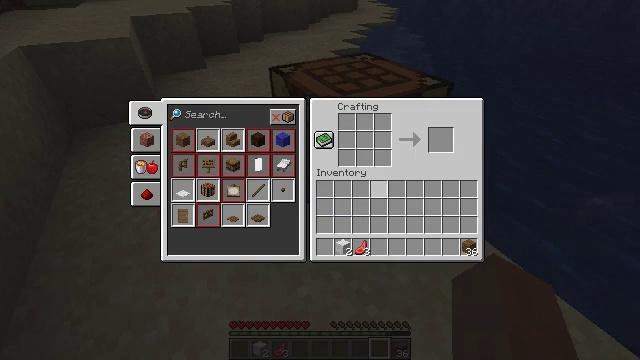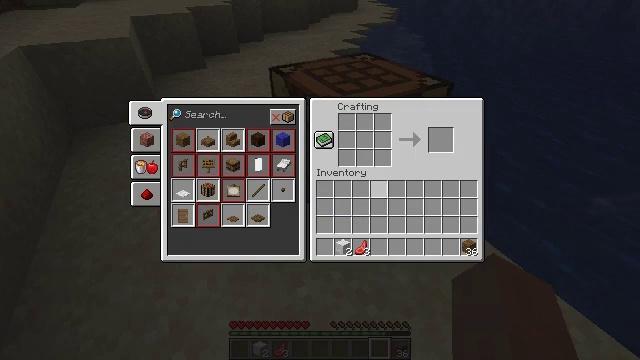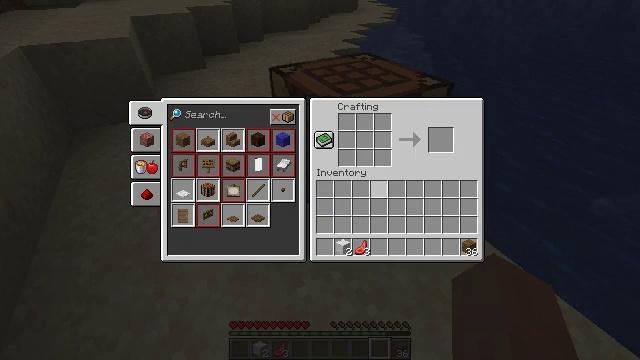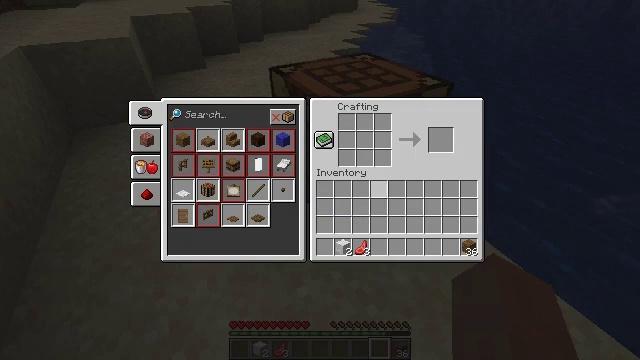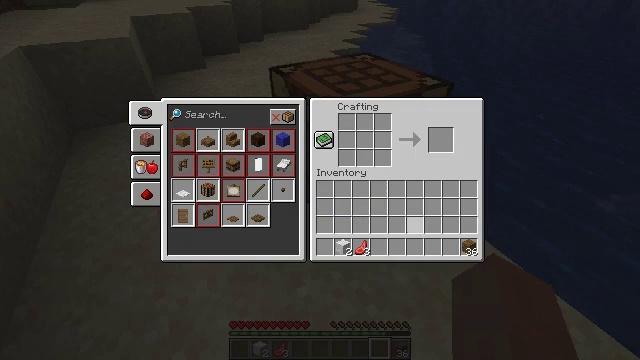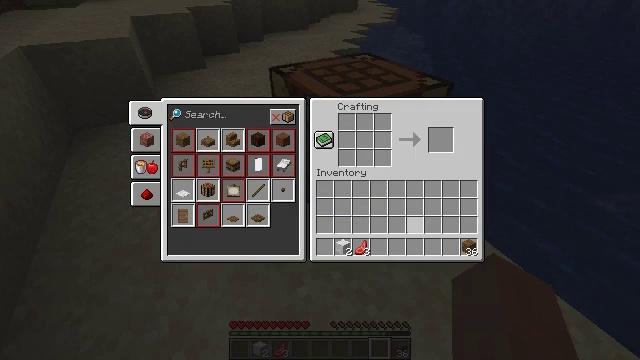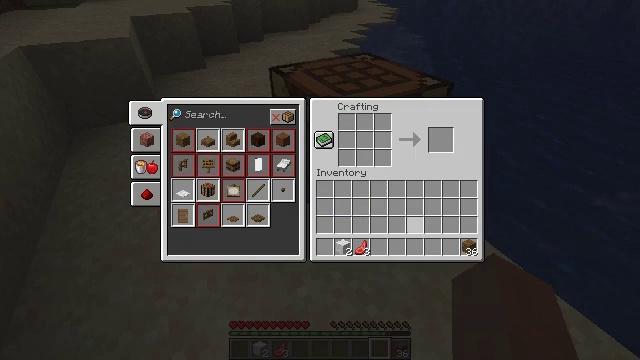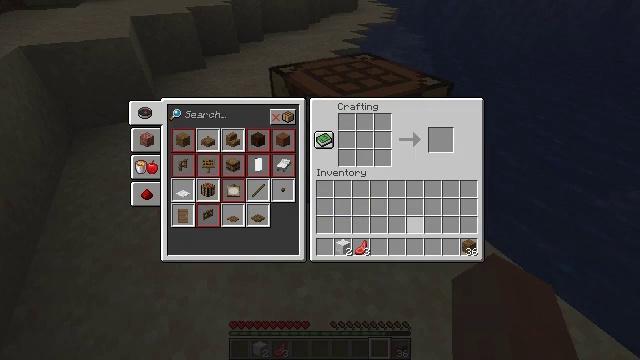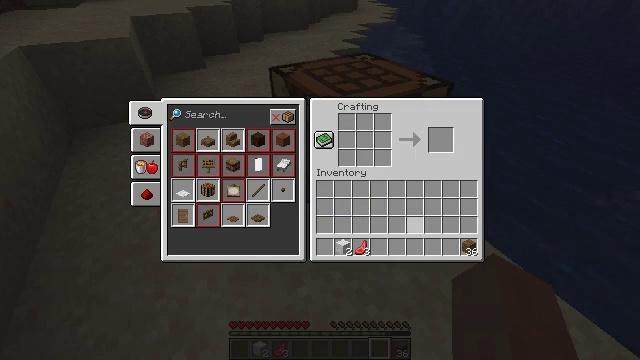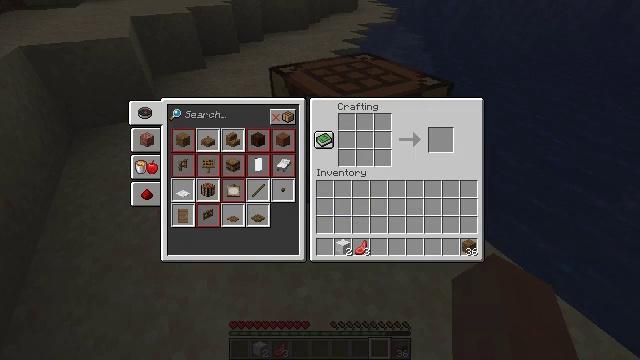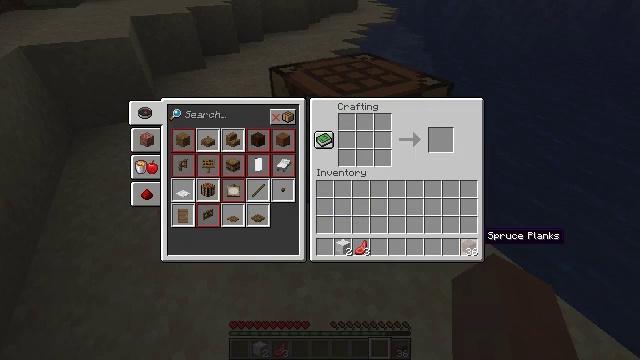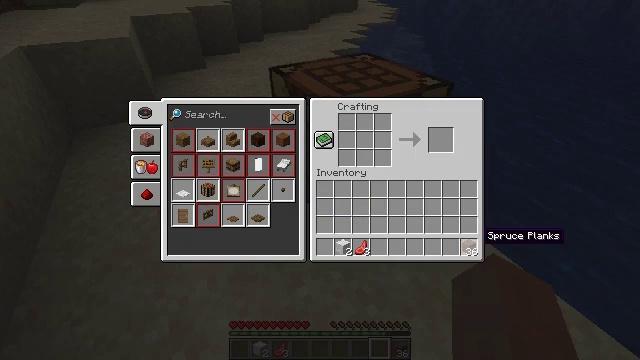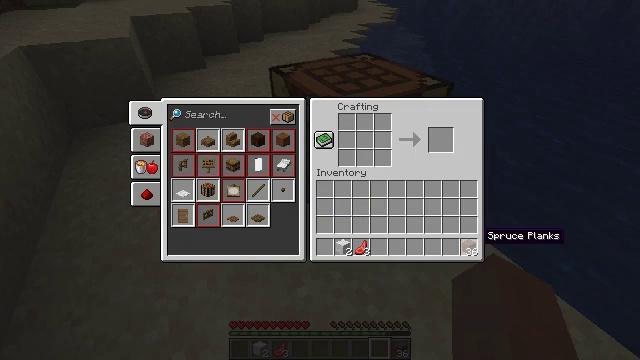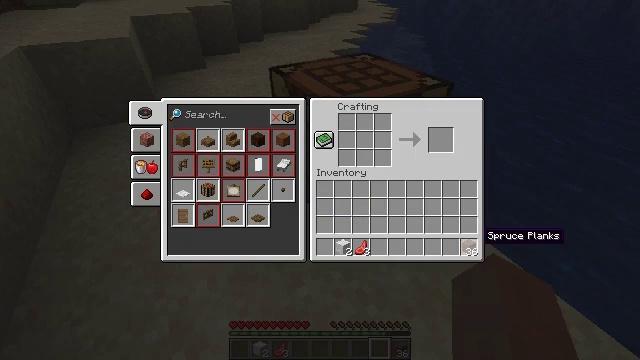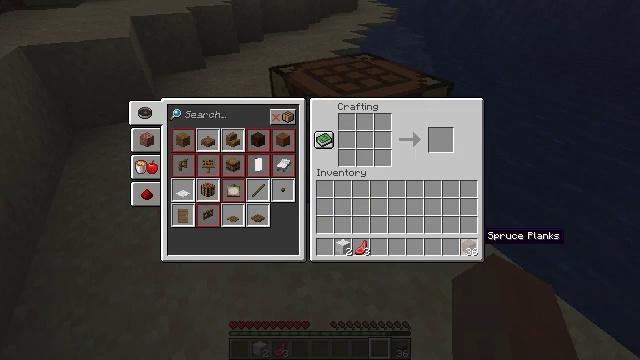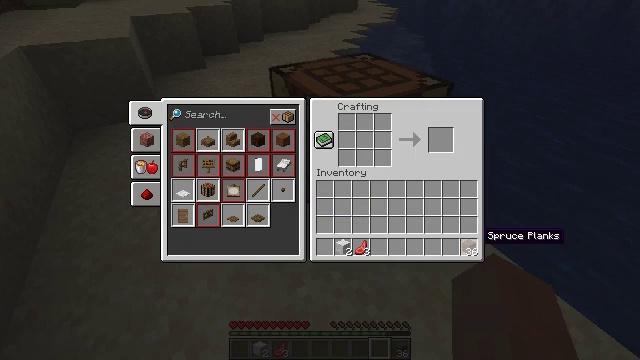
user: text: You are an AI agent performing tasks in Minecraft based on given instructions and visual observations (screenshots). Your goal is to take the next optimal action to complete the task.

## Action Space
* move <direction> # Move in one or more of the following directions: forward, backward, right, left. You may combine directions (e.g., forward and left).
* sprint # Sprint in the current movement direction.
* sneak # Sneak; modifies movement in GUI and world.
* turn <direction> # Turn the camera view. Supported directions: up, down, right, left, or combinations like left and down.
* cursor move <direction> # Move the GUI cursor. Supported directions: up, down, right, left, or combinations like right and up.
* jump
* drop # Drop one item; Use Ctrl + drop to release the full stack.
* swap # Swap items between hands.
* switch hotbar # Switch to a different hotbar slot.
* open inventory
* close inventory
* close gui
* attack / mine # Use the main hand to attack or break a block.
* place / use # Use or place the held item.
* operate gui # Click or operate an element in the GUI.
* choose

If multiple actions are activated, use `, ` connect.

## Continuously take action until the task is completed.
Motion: motion action
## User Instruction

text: Craft a spruce boat.
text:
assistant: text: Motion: no_op
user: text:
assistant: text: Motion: no_op
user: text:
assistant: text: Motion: no_op
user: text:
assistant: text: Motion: cursor move right and down
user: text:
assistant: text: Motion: cursor move right and down
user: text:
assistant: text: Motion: no_op
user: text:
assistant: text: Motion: no_op
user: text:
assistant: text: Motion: no_op
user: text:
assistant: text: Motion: cursor move right and down
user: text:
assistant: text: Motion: cursor move right
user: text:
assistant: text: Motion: no_op
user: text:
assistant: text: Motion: no_op
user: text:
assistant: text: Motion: no_op
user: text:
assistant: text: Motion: no_op
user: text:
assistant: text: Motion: no_op
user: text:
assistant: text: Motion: no_op
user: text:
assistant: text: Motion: operate gui
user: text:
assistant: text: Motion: operate gui
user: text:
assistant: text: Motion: cursor move left and up, operate gui
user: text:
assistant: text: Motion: cursor move left and up
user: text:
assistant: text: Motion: cursor move left and up
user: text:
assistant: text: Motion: no_op
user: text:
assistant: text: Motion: no_op
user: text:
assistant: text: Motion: no_op
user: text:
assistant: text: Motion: no_op
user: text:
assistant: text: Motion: no_op
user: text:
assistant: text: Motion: no_op
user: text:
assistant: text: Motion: no_op
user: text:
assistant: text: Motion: no_op
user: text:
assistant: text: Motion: operate gui